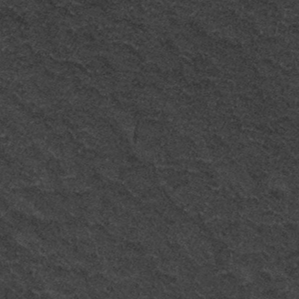
Label: frost